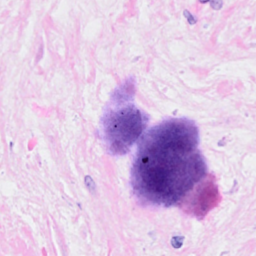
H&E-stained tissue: Breast